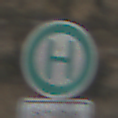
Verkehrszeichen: Haltestelle
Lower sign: ZeitangabenMitBeschraenkungAufWochentage5
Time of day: SunriseSunset
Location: Outdoor (RoadRail)
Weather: PartlyCloudy
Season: NotSpecified
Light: Natural